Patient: sex F, age 61
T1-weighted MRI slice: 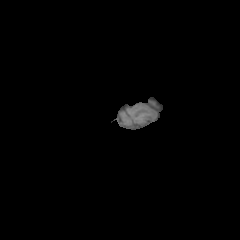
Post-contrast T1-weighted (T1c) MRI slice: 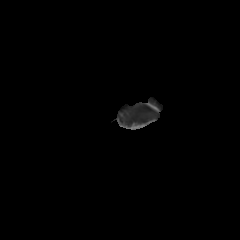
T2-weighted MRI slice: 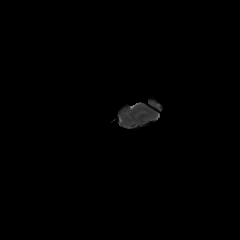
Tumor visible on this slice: no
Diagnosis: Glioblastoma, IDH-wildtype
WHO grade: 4